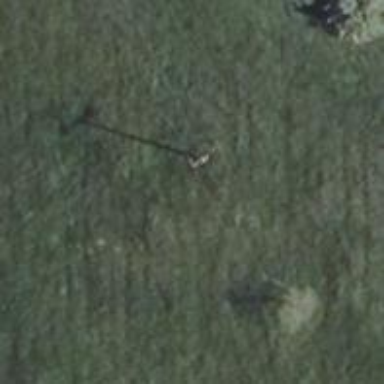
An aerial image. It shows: Power pole.